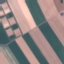
Land use / land cover class: AnnualCrop